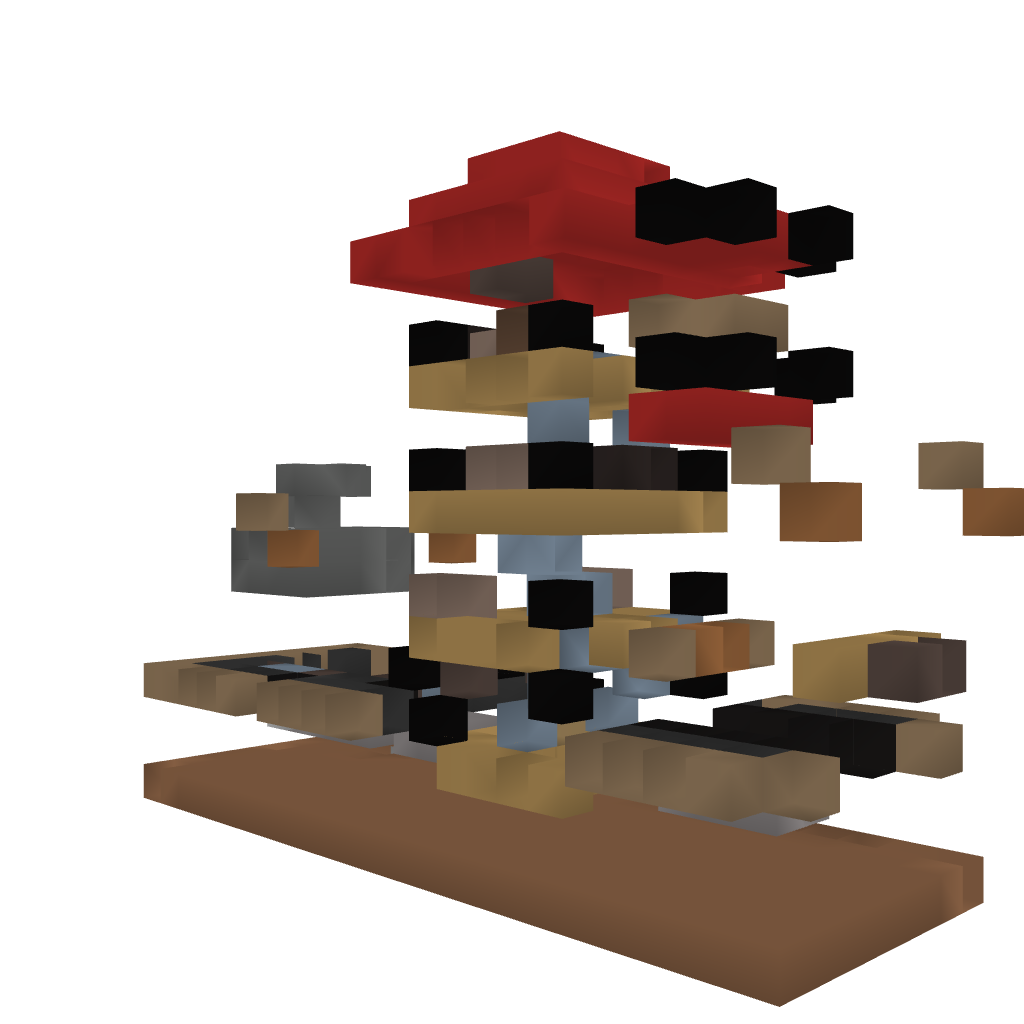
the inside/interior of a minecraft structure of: The Minecraft Hotel